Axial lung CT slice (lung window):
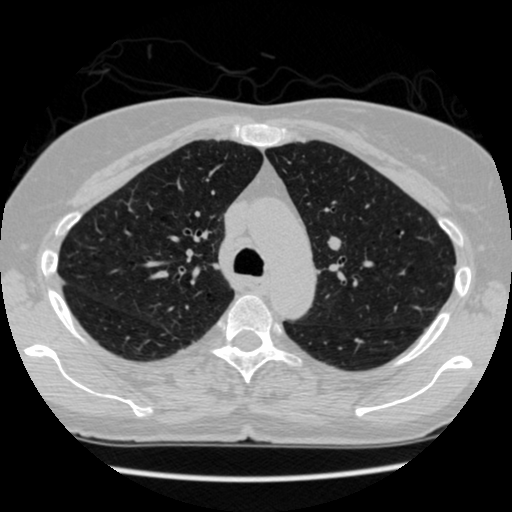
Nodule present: no